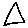
Label: triangle